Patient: sex M, age 43
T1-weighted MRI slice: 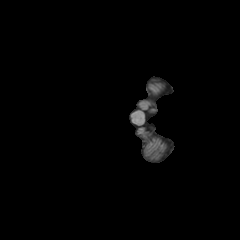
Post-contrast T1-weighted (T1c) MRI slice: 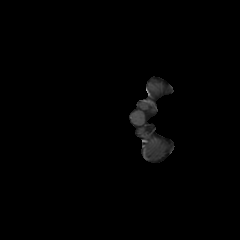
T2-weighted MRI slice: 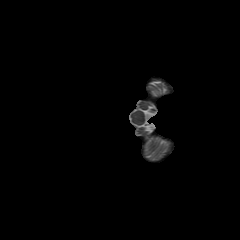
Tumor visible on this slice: no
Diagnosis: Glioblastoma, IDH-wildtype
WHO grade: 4